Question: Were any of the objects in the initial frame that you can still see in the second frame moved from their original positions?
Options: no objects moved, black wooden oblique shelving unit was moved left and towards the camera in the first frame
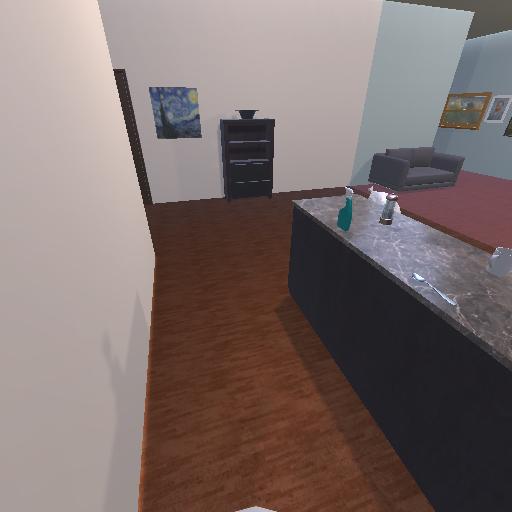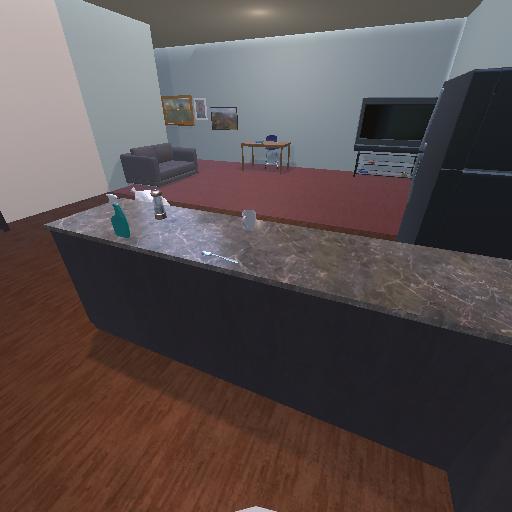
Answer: no objects moved